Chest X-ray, AP view. Patient: 39 years old, sex M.
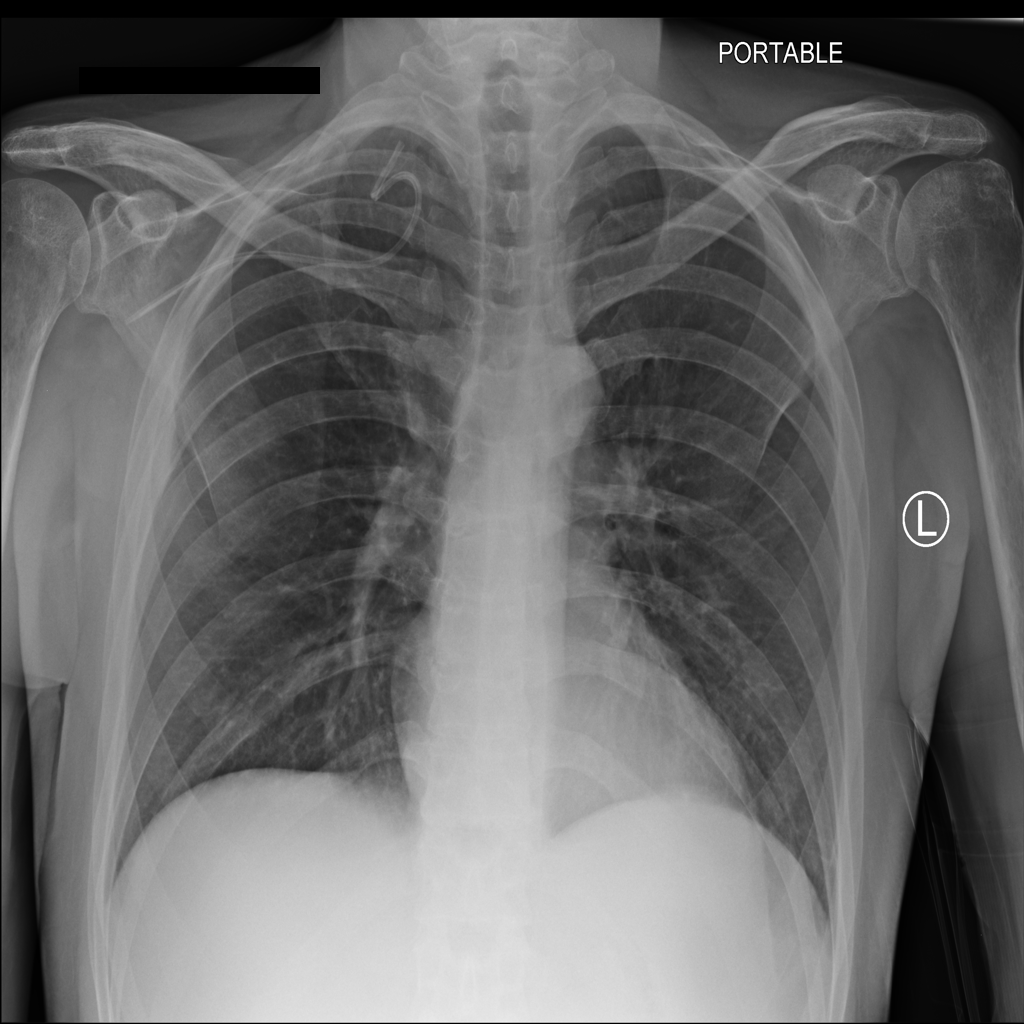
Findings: No Finding